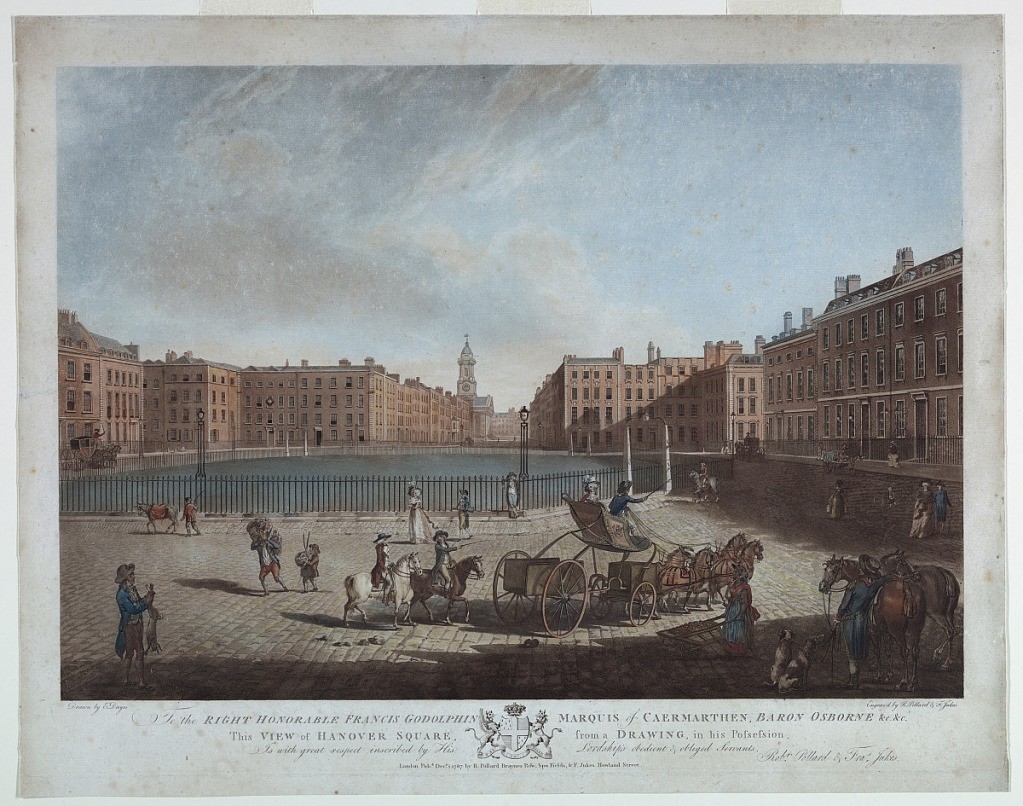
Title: View of Hanover Square
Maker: Robert Pollard, English, 1755 - 1838
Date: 1787
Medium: Engraving and aquatint on paper
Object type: Print
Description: Cobblestone street around the grass lawn, fenced in, three and four story buildings around, a church beyond. Lower left, man with a hare. A carriage, horses, dogs, a milkmaid, lower right. Title, artists' and publisher's names, date and dedication, below.